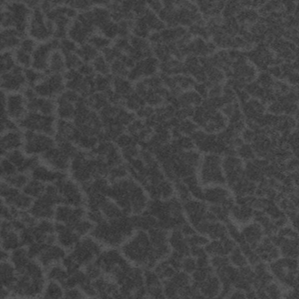
Label: frost